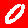
Digit: 0